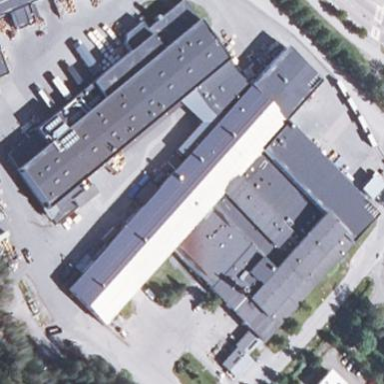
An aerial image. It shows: Industrial building.